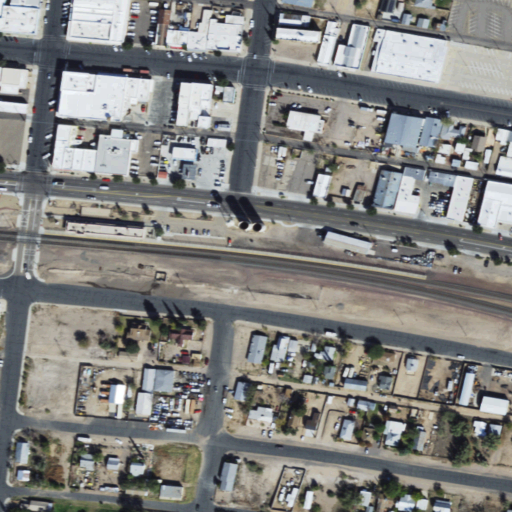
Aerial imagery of gap in Arizona named Railroad Pass containing low intensity development, medium intensity development, high intensity development, shrub, and open development